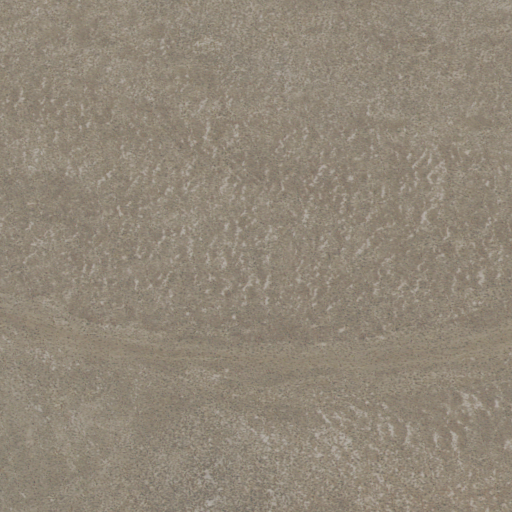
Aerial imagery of depression(s) in Oregon named Big Basin containing only shrub